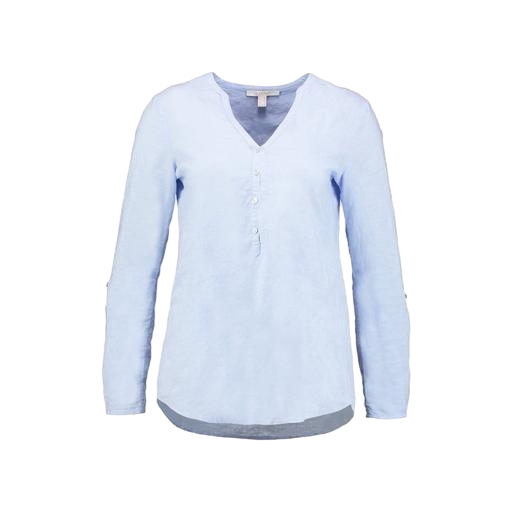
blue roll-tab sleeve shirt, blue roll-tab sleeve top, blue petite roll-tab henley, white background